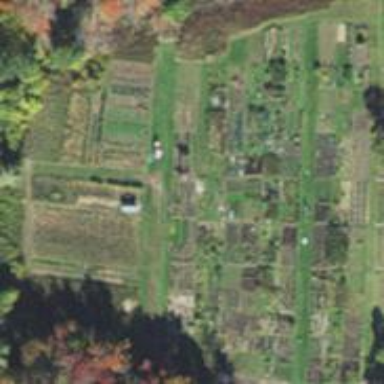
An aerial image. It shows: Allotments area.